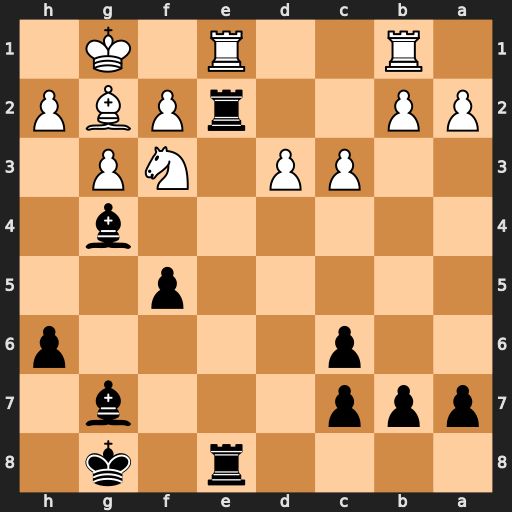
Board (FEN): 4r1k1/ppp3b1/2p4p/5p2/6b1/2PP1NP1/PP2rPBP/1R2R1K1
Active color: b
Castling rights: -
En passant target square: -
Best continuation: Bxf3 Rxe2 Bxe2